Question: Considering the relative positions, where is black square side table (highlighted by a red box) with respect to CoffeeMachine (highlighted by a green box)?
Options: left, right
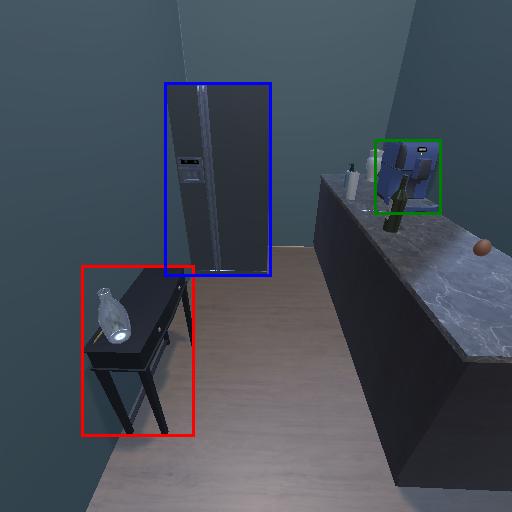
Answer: left